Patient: sex M, age 69
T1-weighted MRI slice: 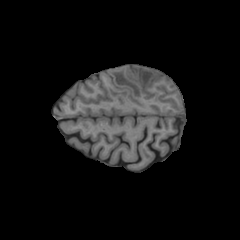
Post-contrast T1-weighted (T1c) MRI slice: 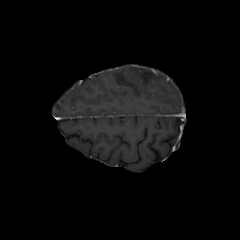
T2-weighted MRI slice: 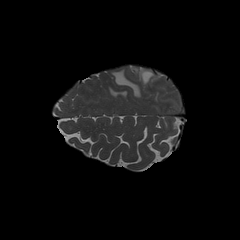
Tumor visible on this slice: yes
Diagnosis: Glioblastoma, IDH-wildtype
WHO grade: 4